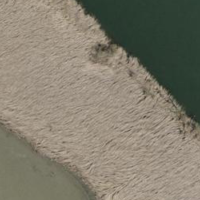
EUNIS habitat code: 15
Species observed at this site:
Cuculus canorus